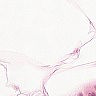
Metastatic tissue present: no